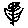
Label: flower